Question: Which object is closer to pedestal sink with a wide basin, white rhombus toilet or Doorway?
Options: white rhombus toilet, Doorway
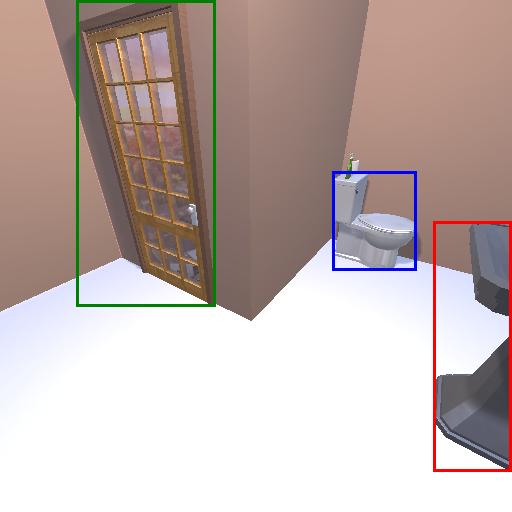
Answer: white rhombus toilet